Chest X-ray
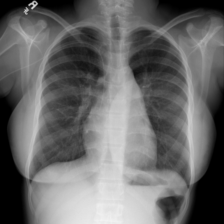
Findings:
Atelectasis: negative
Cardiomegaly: negative
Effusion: negative
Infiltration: negative
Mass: negative
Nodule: negative
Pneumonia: negative
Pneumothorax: negative
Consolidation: negative
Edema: negative
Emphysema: negative
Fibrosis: negative
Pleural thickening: negative
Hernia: negative